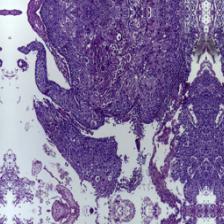
Diagnosis: OSCC